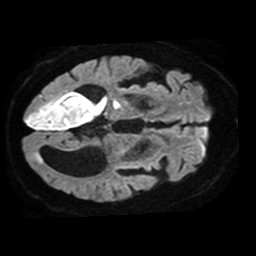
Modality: TRACE
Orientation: axial
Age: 79
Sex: male
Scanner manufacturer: philips
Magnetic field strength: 1.5 T
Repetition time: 3.644 s
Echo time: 0.09257 s